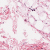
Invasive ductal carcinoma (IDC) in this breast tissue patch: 0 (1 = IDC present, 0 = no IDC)